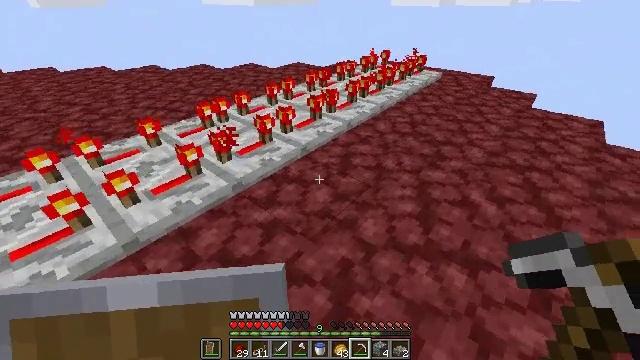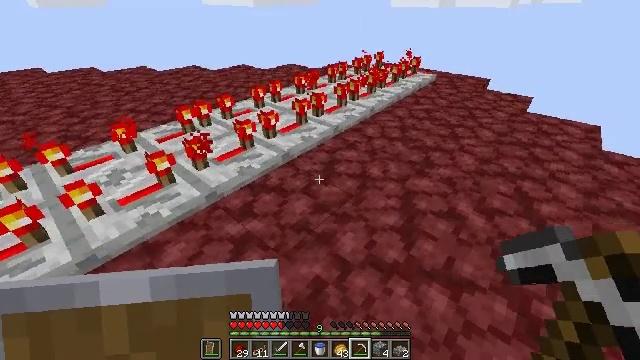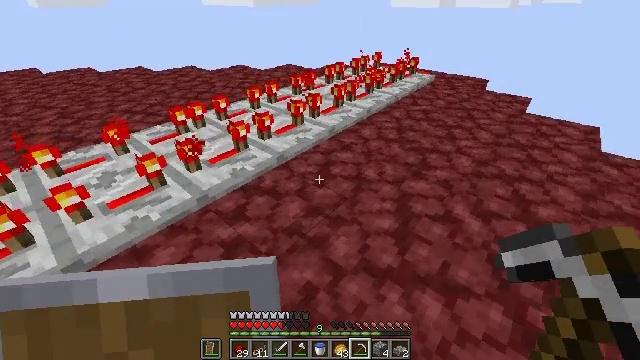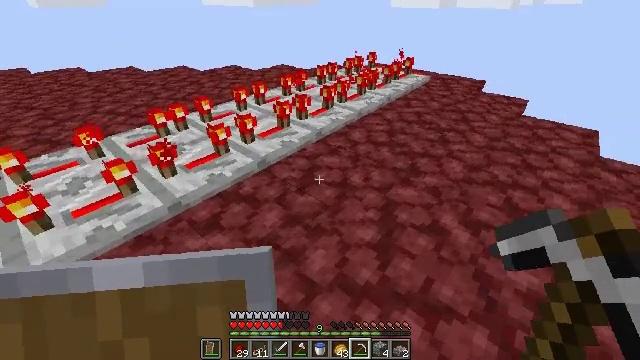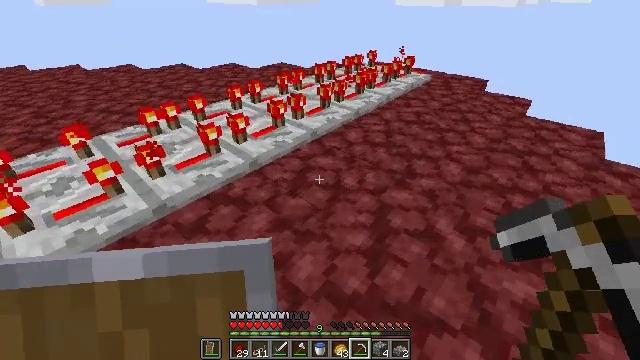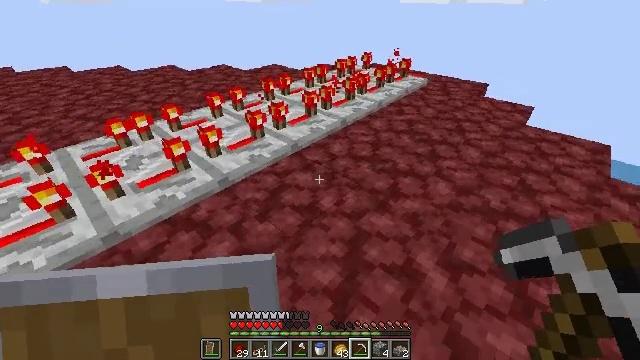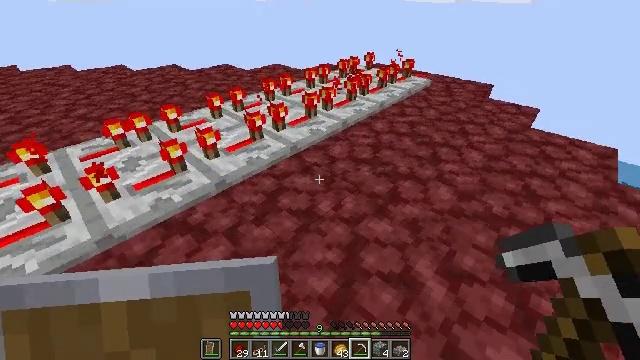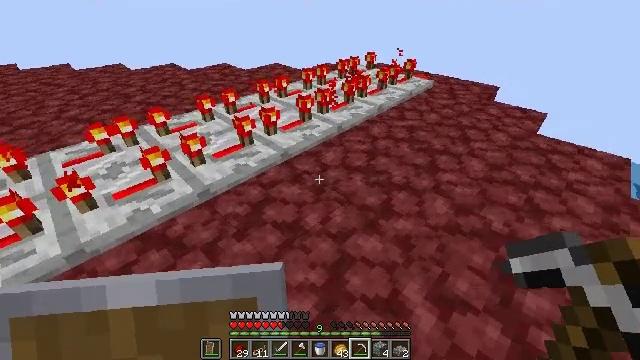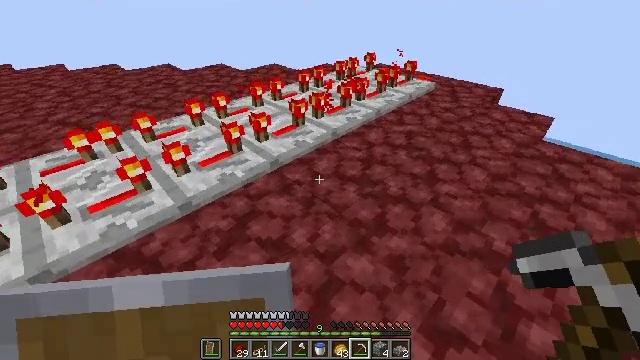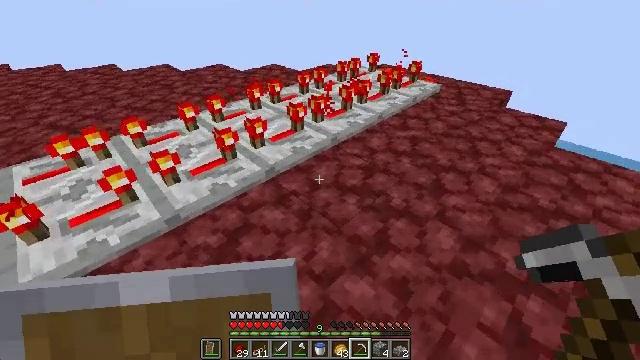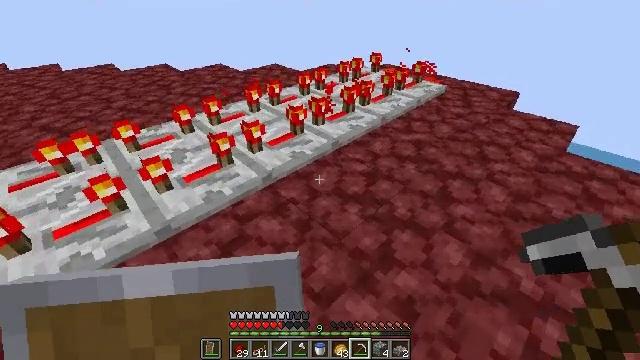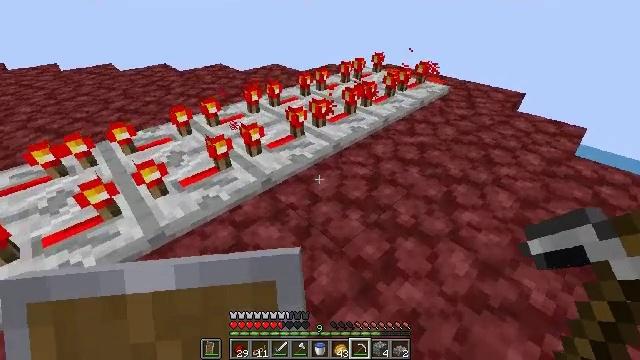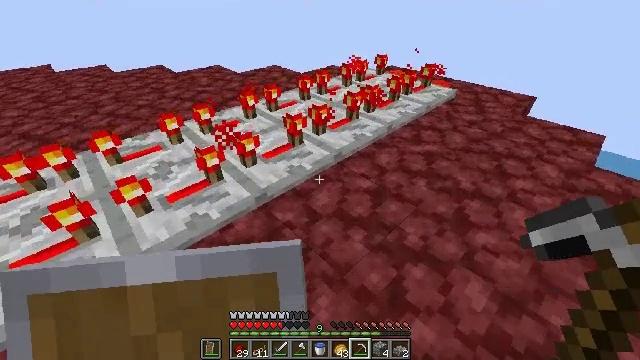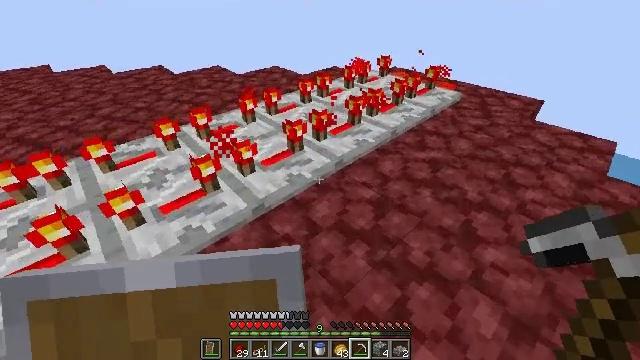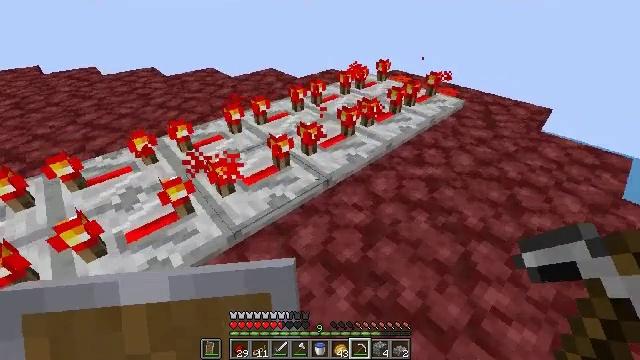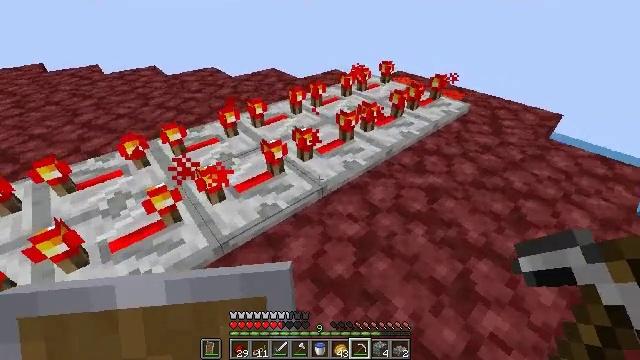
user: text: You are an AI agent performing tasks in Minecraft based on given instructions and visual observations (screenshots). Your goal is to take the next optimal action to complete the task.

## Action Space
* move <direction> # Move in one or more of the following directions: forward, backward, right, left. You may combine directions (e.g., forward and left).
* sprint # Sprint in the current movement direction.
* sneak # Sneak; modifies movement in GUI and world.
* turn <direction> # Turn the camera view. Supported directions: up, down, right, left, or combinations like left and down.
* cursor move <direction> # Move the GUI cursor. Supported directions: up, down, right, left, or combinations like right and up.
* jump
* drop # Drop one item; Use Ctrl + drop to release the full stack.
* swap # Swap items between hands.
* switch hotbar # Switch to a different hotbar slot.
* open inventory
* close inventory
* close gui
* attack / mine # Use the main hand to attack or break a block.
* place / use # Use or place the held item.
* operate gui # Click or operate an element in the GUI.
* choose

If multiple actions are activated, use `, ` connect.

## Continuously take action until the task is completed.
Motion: motion action
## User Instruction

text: Remove redstone wire from your setup.
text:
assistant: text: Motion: move forward and move right
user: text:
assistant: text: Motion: move forward and move right
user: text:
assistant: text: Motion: move forward and move right
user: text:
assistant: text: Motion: move forward and move right
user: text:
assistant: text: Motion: move forward and move right
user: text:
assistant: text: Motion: move forward and move right
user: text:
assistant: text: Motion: move forward and move right, turn left
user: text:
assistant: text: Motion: move forward
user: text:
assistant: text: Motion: move forward
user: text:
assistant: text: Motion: move forward
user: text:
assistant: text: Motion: move forward
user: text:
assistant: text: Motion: move forward
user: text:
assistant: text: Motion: move forward and move right
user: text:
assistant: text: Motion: move forward and move right
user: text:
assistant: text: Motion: move forward and move right, turn left
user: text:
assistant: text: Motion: move forward and move right, turn left
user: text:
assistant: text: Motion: move forward and move right, turn left
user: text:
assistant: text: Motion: move forward and move right, turn left
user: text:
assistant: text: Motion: move forward and move right, turn left
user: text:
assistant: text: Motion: move forward and move right, turn left
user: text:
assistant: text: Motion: move forward and move right, turn left
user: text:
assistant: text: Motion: move forward and move right, turn left
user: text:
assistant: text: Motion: move forward and move right, turn left
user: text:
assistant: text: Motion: move forward and move right
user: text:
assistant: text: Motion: move forward and move right
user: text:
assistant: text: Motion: move forward and move right
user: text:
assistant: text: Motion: move forward and move right
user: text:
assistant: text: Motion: move forward and move right
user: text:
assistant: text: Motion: no_op
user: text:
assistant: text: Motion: no_op